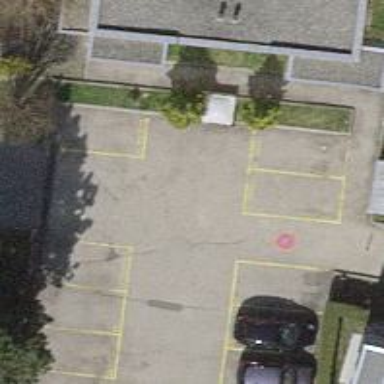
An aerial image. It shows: Road serving as parking aisle.